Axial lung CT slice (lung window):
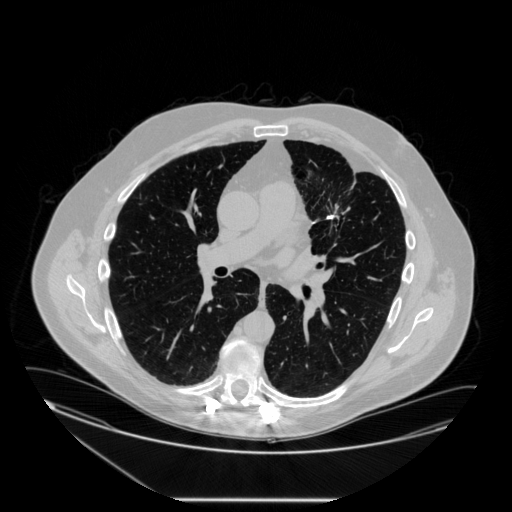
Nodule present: no